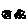
Label: car